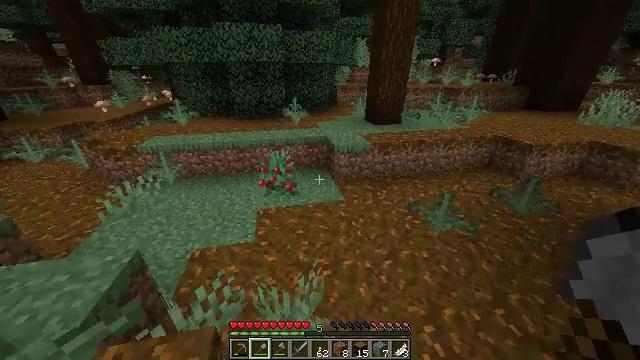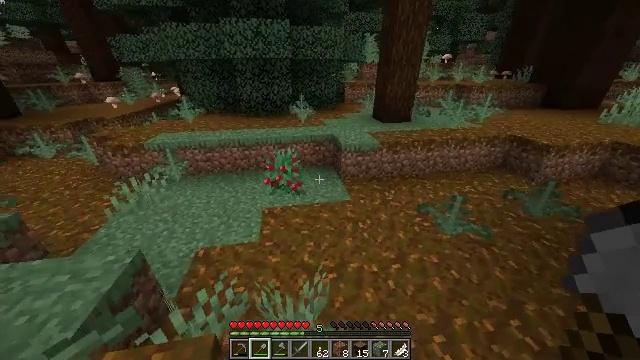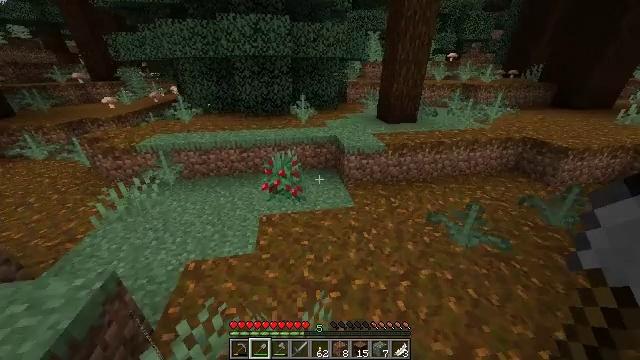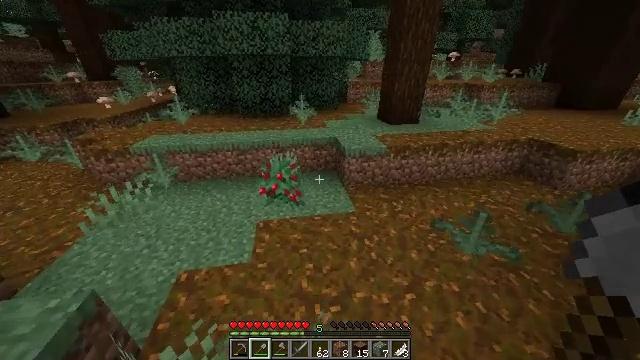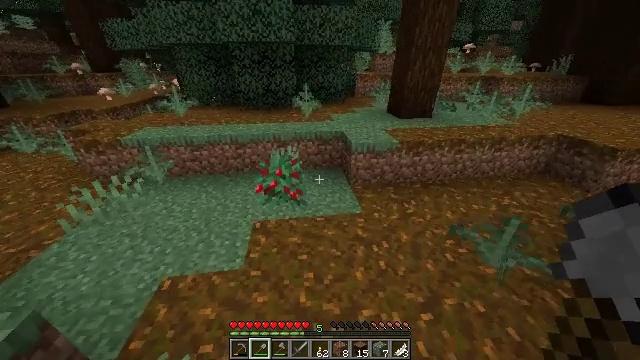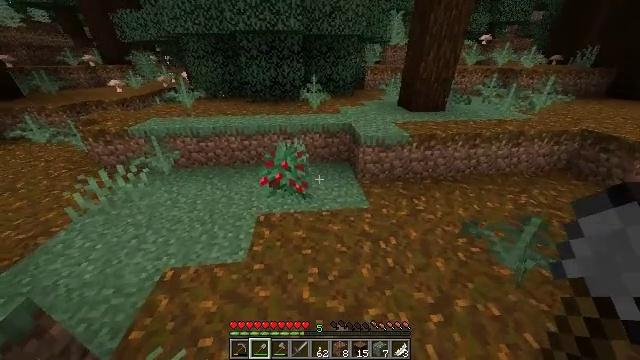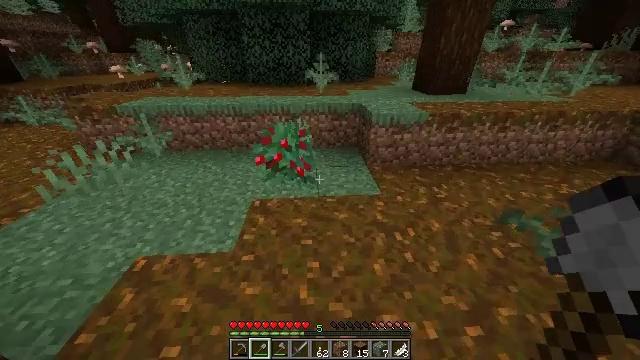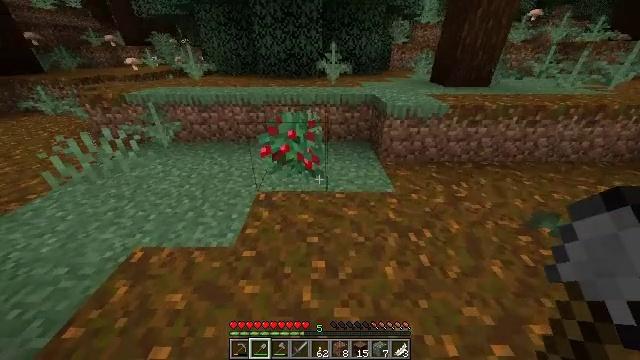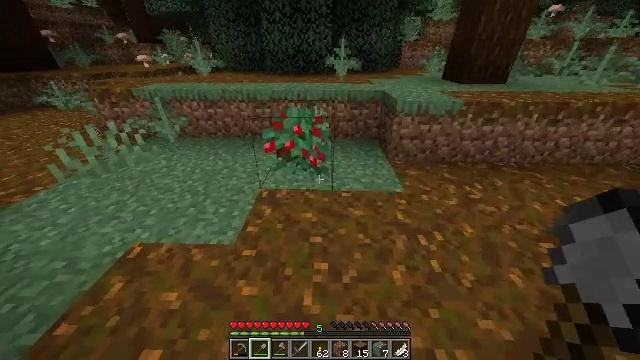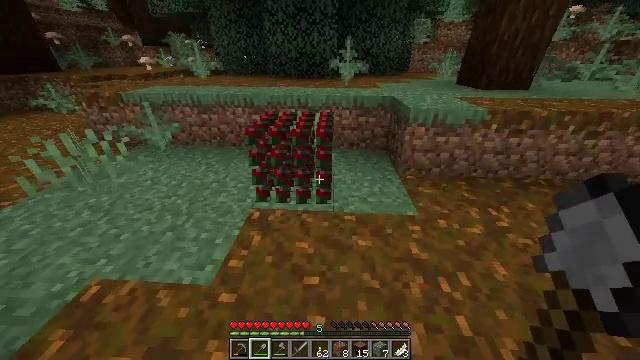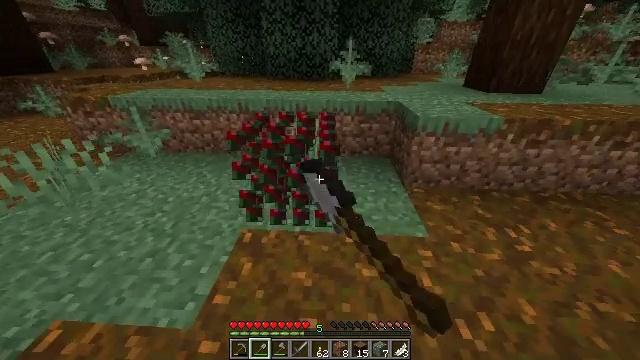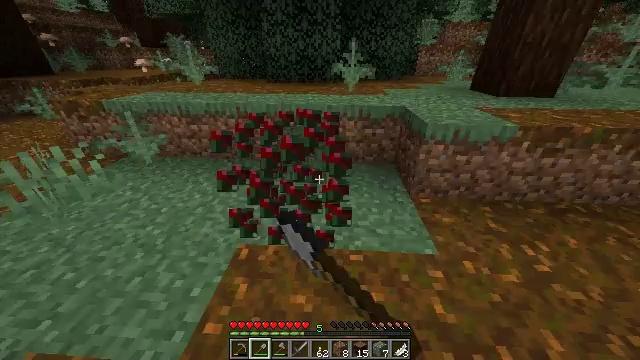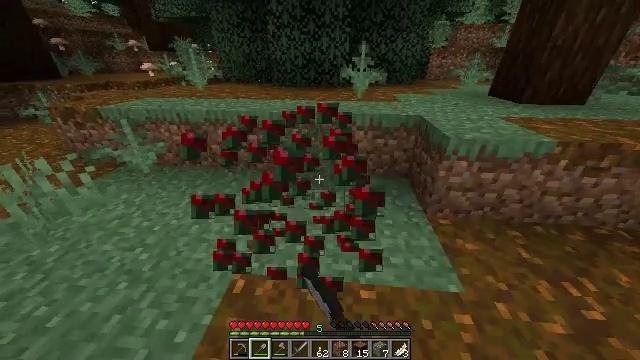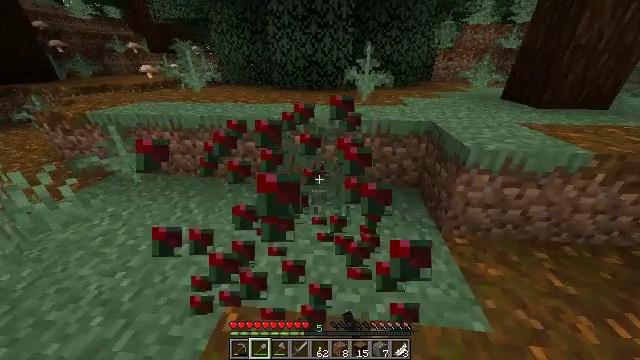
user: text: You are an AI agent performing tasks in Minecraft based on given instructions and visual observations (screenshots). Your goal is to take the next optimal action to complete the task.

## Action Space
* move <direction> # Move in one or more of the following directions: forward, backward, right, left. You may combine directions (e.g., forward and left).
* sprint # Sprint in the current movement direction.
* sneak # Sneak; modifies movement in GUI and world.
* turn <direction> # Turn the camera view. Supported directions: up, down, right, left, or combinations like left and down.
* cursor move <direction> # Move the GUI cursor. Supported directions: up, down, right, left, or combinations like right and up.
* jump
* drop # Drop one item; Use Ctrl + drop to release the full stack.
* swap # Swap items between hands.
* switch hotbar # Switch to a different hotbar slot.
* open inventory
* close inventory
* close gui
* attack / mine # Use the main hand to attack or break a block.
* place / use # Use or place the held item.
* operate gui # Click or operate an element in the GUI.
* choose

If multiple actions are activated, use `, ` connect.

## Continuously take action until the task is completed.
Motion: motion action
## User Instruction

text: Gather materials from the sweet berry bush.
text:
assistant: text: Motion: move forward, sprint, turn left
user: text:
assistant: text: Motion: move forward, sprint
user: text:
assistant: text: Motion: move forward, sprint
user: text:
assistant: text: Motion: move forward, sprint, turn left
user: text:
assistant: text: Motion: move forward, sprint, turn left and down
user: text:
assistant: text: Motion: move forward, sprint, turn left
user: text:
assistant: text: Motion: move forward, sprint, turn left
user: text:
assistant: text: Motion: move forward, sprint, turn left
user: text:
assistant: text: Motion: move forward, sprint, turn left, attack / mine
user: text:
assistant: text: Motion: move forward, attack / mine
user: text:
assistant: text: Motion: move forward, attack / mine
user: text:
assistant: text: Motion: move forward, turn left
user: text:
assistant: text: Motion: move forward
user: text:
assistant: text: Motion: no_op